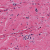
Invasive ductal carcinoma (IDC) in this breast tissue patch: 0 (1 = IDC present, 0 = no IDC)